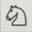
Piece: wN